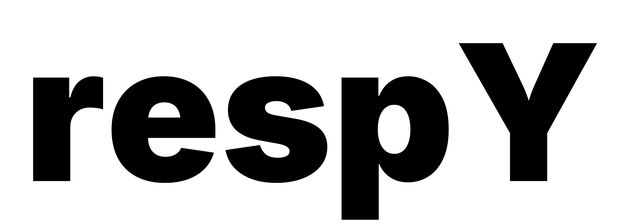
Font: Inter_Black